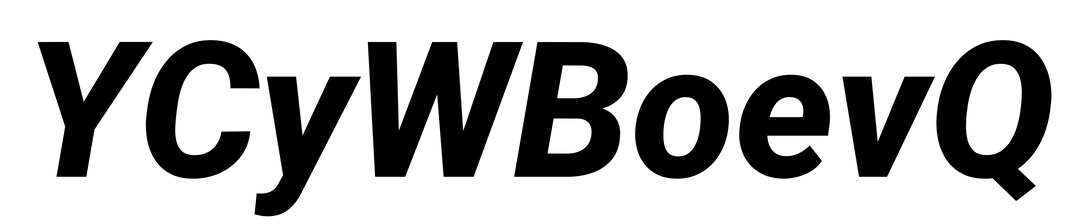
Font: Roboto-Italic_ExtraBold_Italic